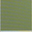
Piece: xx